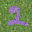
Label: 2